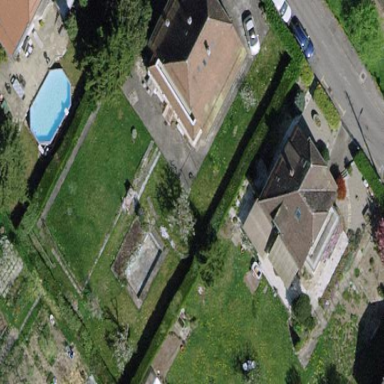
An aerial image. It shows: Garden enclosed by fence.